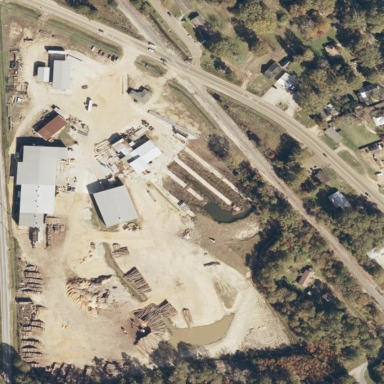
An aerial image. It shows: Industrial area with sawmill. The industrial zone includes works related to the sawmill.